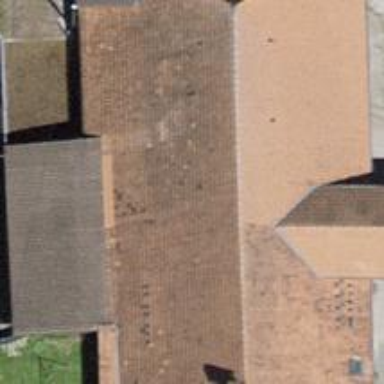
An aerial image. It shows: Farm building.